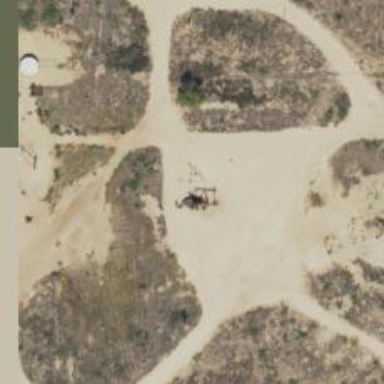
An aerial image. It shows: Petroleum well.